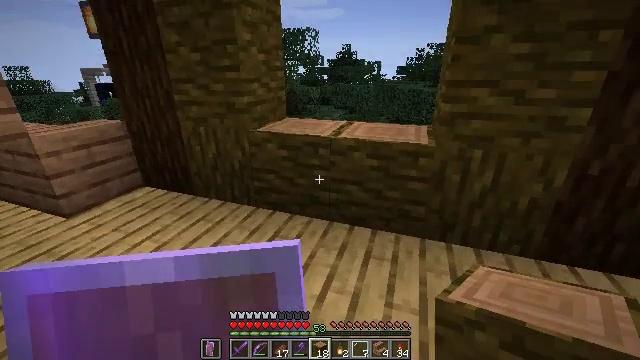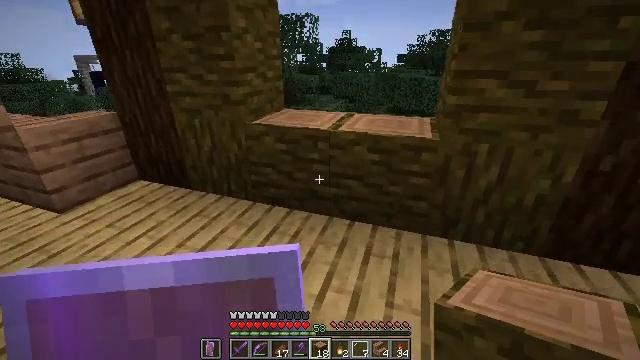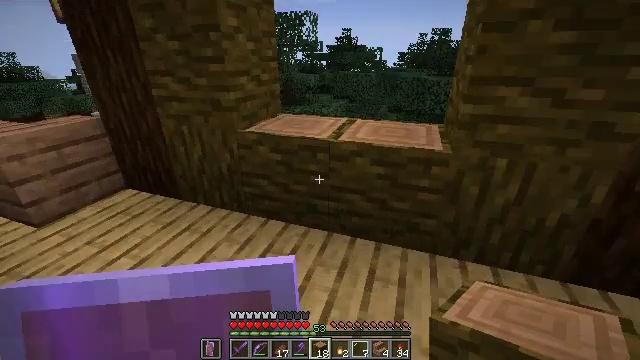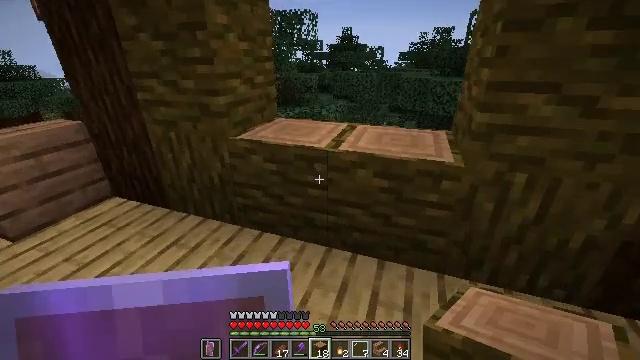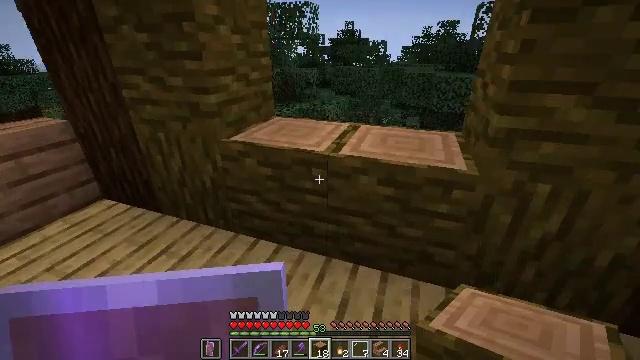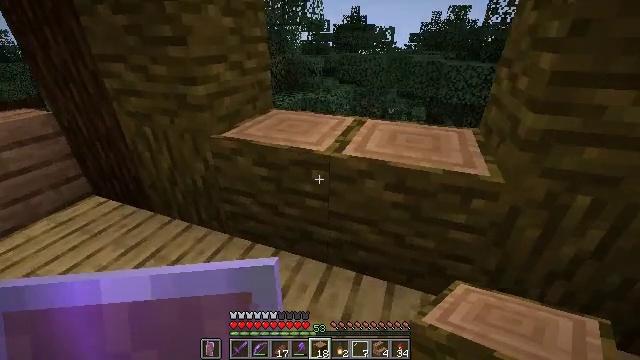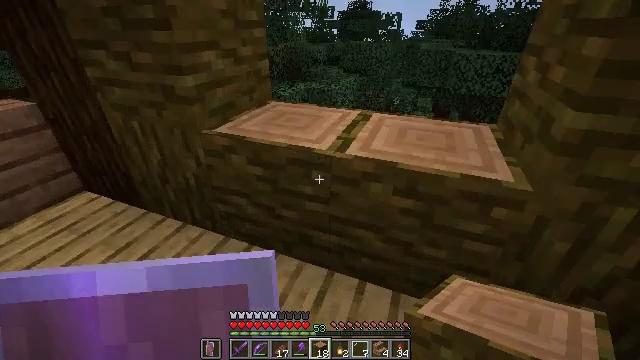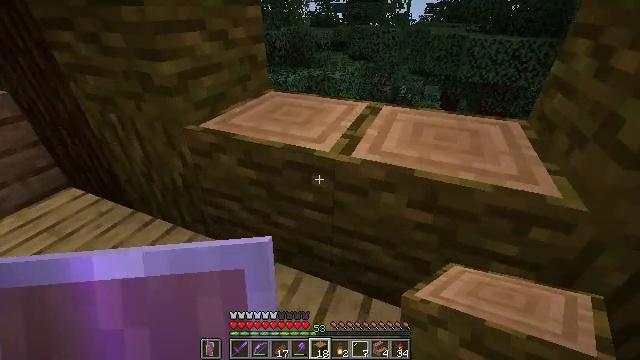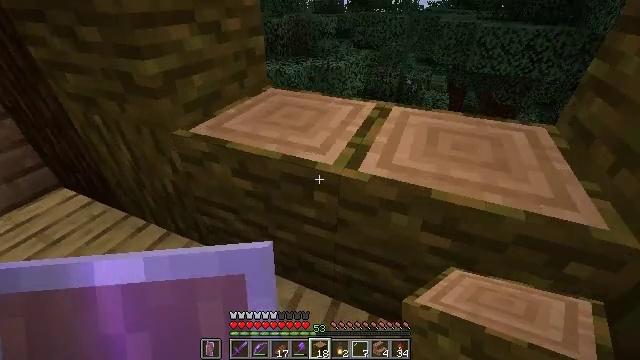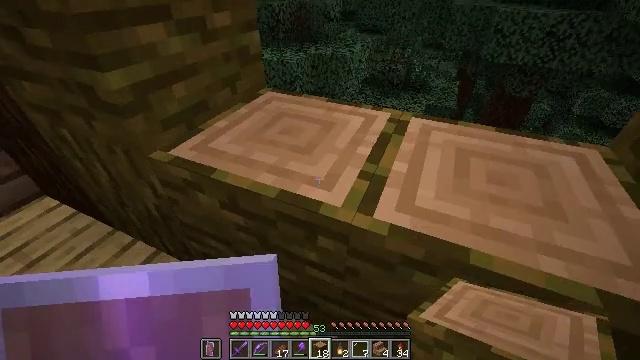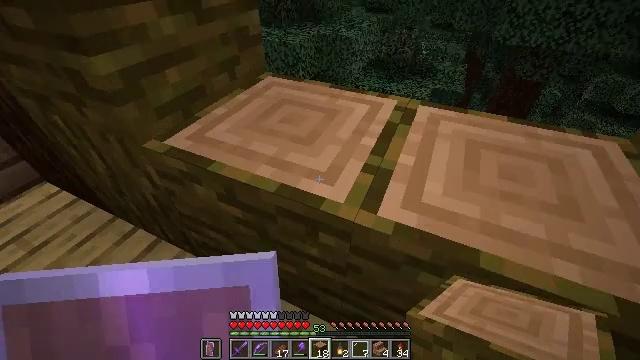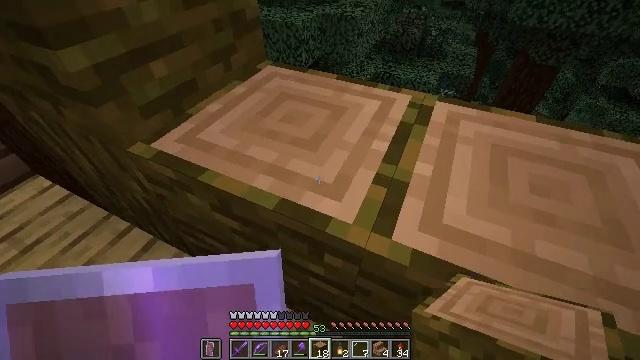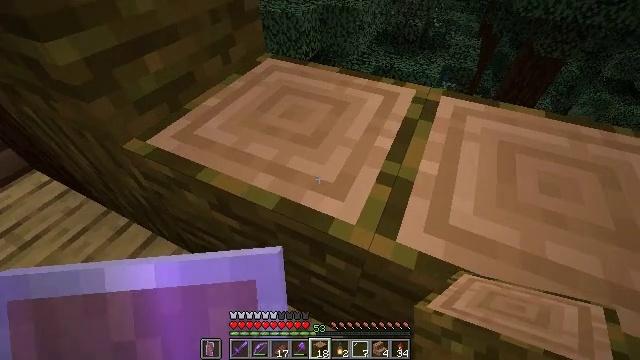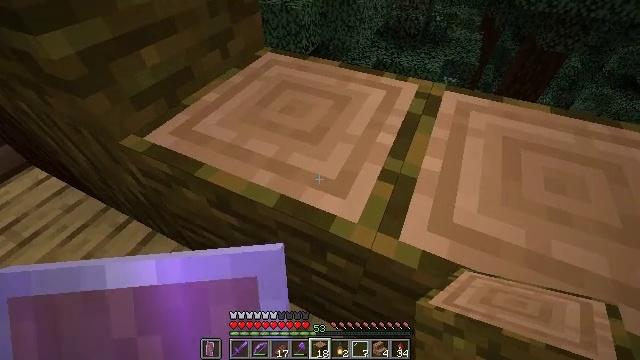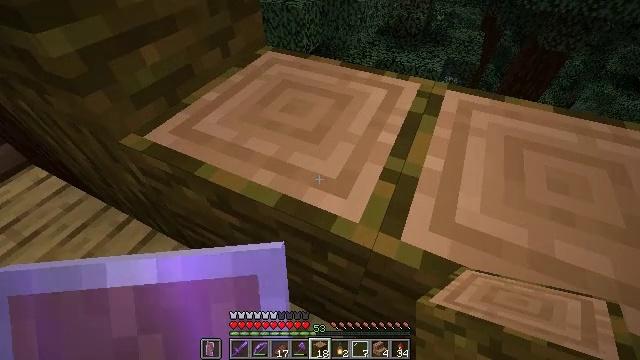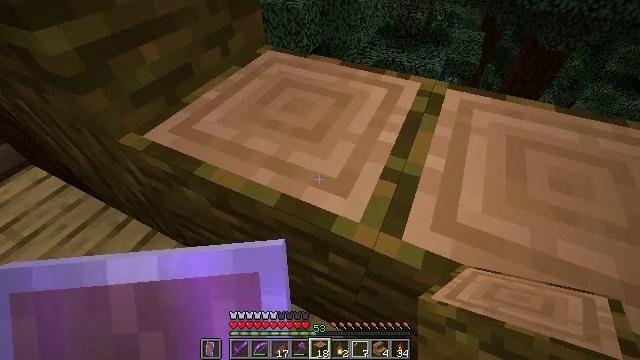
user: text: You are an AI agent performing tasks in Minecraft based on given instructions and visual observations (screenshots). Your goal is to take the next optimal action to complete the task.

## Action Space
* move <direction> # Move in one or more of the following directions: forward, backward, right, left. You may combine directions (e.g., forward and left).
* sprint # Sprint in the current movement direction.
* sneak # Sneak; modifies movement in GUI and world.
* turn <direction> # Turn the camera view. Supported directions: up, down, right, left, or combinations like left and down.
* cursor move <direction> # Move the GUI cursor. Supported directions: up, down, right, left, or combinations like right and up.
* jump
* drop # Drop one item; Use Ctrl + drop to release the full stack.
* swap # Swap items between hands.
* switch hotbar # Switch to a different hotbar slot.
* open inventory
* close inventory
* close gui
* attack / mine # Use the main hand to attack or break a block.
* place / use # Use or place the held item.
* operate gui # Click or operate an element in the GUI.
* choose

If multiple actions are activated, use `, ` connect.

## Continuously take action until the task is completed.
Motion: motion action
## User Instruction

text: Harvest the jungle log from the tree trunk.
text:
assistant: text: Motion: move forward, turn down
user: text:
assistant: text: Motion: move forward
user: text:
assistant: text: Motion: move forward
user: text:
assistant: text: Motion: move forward, turn down
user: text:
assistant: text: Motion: move forward, turn down
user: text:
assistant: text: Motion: move forward, turn down
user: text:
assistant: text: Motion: move forward, turn down
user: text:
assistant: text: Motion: move forward, turn down
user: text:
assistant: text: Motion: move forward, turn down
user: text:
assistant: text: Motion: turn down
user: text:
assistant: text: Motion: turn down
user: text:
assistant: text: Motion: turn down
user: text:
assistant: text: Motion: turn down
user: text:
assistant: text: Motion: no_op
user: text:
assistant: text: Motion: no_op
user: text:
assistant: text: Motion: no_op
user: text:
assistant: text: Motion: no_op
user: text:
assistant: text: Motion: no_op
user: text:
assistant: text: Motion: no_op
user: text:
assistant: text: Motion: no_op
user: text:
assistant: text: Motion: no_op
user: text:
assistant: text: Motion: no_op
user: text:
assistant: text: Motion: no_op
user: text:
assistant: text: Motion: no_op
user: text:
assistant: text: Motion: no_op
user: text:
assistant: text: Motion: no_op
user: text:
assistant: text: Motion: no_op
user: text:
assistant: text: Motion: no_op
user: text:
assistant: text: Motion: no_op
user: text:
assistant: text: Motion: no_op